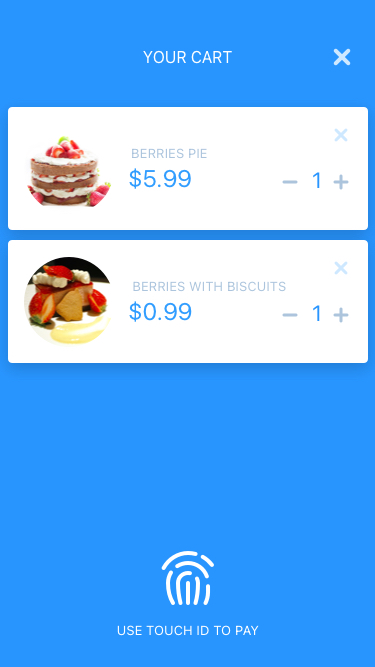
Text in this UI design:
Use Touch ID to pay
Your cart
Berries Pie
1
$5.99
Berries with Biscuits
1
$0.99